Question: I have a 'QTreeView' model, that model has four columns as the following ('Name', 'Size', 'Type', 'Data Modified').

I want is to remove the ('Size', 'Type', 'Data Modified') columns, and leave only the column named 'Name'.
'''
QFileSystemModel *sysModel = new QFileSystemModel;
sysModel->setRootPath("");
sysModel->setFilter(QDir::Dirs | QDir::NoDotAndDotDot);
ui->treeView->setModel(sysModel);
'''
I want to know, What function is responsible for that?
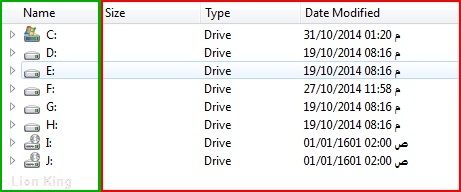
Answer: 'QTreeView::setColumnHidden(int column, bool hide)' does the trick.
You can also use 'QTreeView::hideColumn(int column)'.